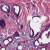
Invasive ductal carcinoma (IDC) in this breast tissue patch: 1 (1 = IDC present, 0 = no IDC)